Question: I'm making a php script, intended to run in CLI, wich will help me to download files on a ftp server.
I'm going to show you exactly what's wrong, but before i'll explain you what's the context.
I'm registred on a website that share oldies games image file. When we want to download a file on this site, we have to be logued to retrieve the download link. Then, the link given is an FTP download link.
I made a capture of the FTP connection packets using Wireshark, too compare it with my scripted FTP transfert that fails.
So,..
The FTP server accept anonymous connection.
When i download a file using my browser, the link for the file is something like that;
<URL>
Now, if i connect to this FTP using FileZilla, with anonymous login i get acces, i see some folders, but when i go to "somefolder" where my iso have to be, the folder is empty.
Look at this image, then i'll show you the code.

Now the code;
'''
function download_file($url){
echo "Downloading: ".$url;
$ch = curl_init($url);
$fp = fopen("data/output.rar", "w");
curl_setopt($ch, CURLOPT_HEADER, 1);
curl_setopt($curl, CURLOPT_USERAGENT, "Mozilla/4.0 (compatible; MSIE 5.01; Windows NT 5.0)");
curl_setopt($ch, CURLOPT_COOKIEFILE, 'data/cookies.txt');
curl_setopt($ch, CURLOPT_FOLLOWLOCATION, true);
//curl_setopt($ch, CURLOPT_FAILONERROR, 1);
//curl_setopt($ch, CURLOPT_FTPLISTONLY, 1);
curl_setopt($ch, CURLOPT_RETURNTRANSFER, 1);
curl_setopt($ch, CURLOPT_BINARYTRANSFER, 1);
curl_setopt($ch, CURLOPT_USERPWD, "anonymous:mozilla@example.com");
curl_setopt($ch, CURLOPT_FILE, $fp);
curl_exec($ch);
//var_dump(curl_getinfo($ch));
//echo curl_error($ch);
curl_close($ch);
fclose($fp);
}
'''
Can anyone help me with that ? I'm not familiar with curl, and i dont know how to tell curl to send exactly the commands i want.
Thank you !
EDIT: look at this, its exactly the same problem; <URL>
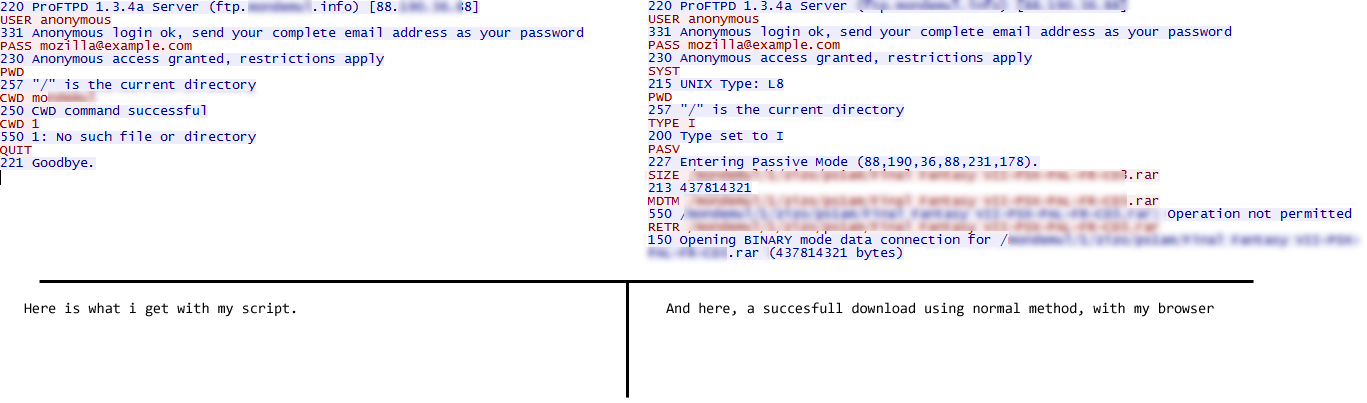
Answer: Ok guys i get it :)
I used the ftp_* functions for ftp, in place of curl, because curl tried to change directories, but its not allowed on this ftp server, so the code i used is;
'''
$local_file = 'output.rar';
$server_file = '/somedir/1/bar/foo/somearchive.rar';
$ftp_user_name='anonymous';
$ftp_user_pass='mozilla@example.com';
$ftp_server='server.host';
// set up basic connection
$conn_id = ftp_connect($ftp_server);
// login with username and password
$login_result = ftp_login($conn_id, $ftp_user_name, $ftp_user_pass);
/* uncomment if you need to change directories
if (ftp_chdir($conn_id, "<directory>")) {
echo "Current directory is now: " . ftp_pwd($conn_id) . "
";
} else {
echo "Couldn't change directory
";
}
*/
// try to download $server_file and save to $local_file
if (ftp_get($conn_id, $local_file, $server_file, FTP_BINARY)) {
echo "Successfully written to $local_file
";
} else {
echo "There was a problem
";
}
// close the connection
ftp_close($conn_id);
'''
It works !!